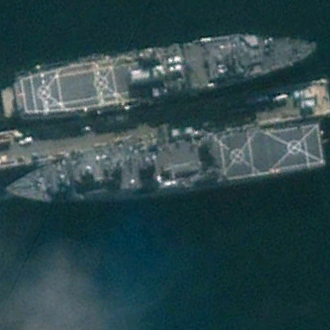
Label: combat